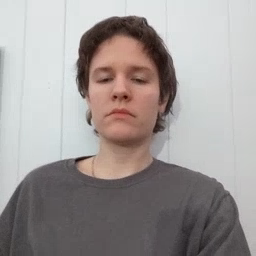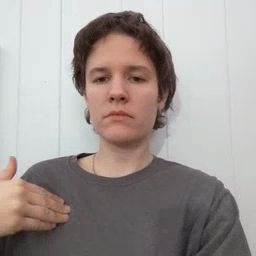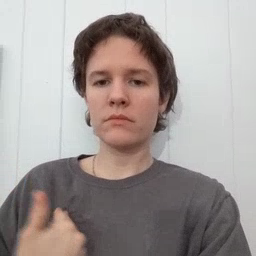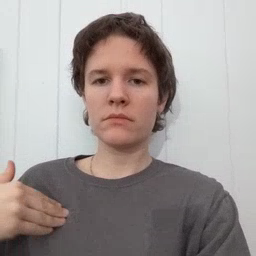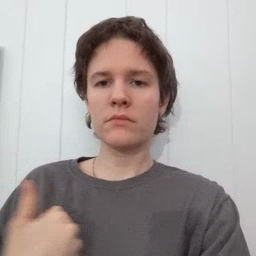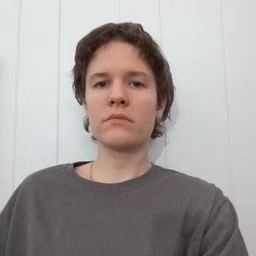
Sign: animal